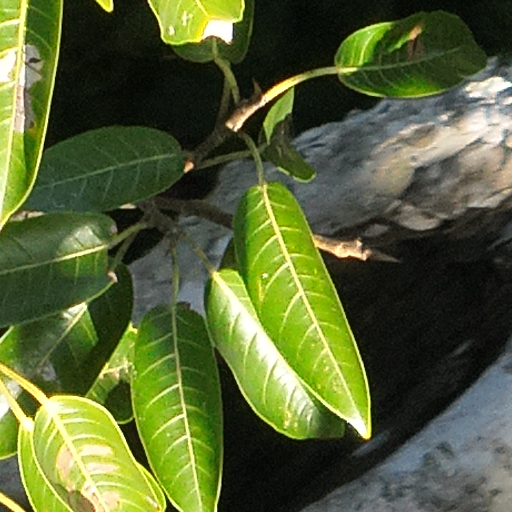
Species: Ficus insipida
GBIF accepted scientific name: Ficus insipida
Crown area (m\u00b2): 374.952